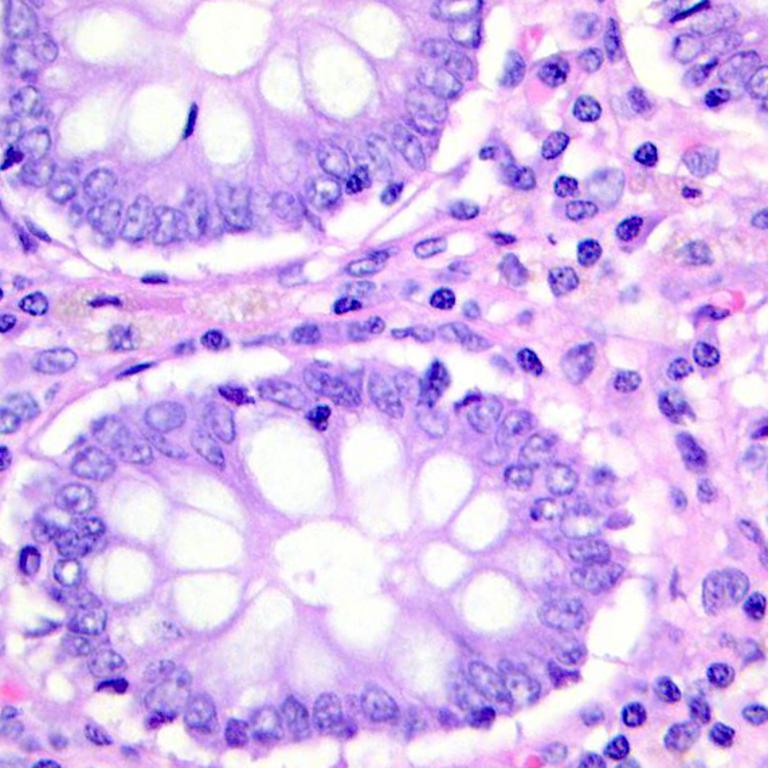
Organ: colon
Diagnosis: benign